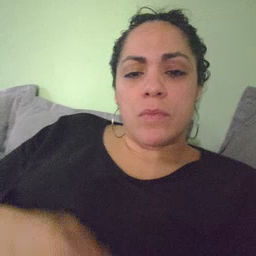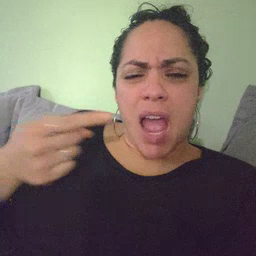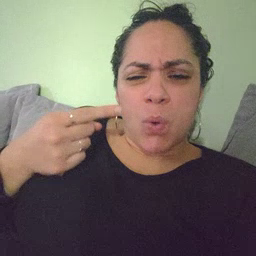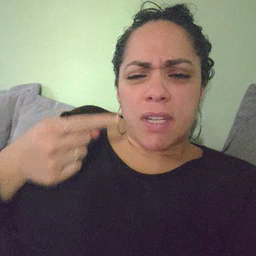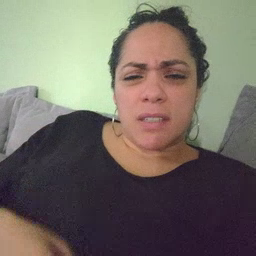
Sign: owie